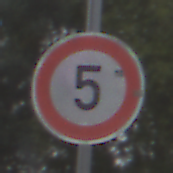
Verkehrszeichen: Geschwindigkeit5
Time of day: Midday
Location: Outdoor (Suburban)
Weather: Overcast
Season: NotSpecified
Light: Natural